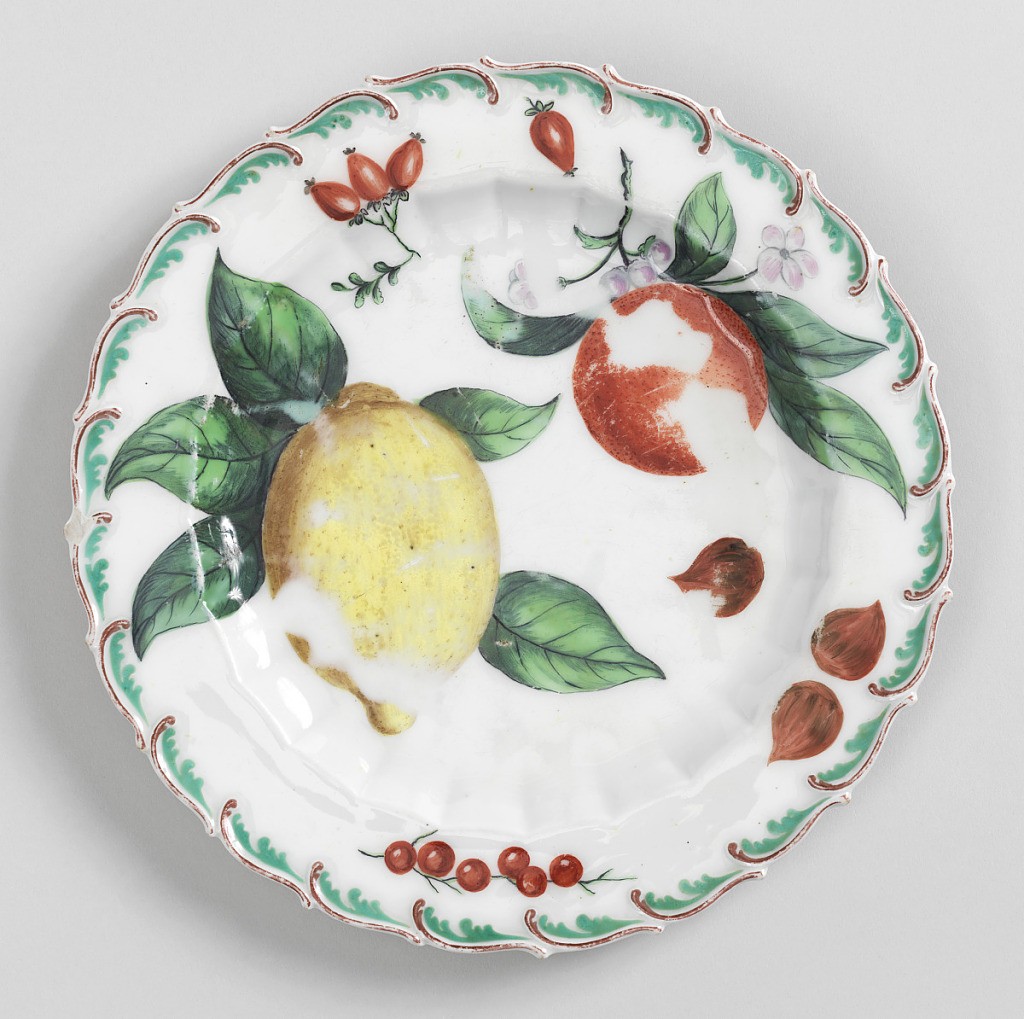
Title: "Hans Sloane" Botanical Plate (One of Twelve)
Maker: Chelsea Porcelain Manufactory, English, 1745 – 1784
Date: ca. 1757–1769
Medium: soft paste porcelain, vitreous enamel
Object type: plate
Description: Flat marly springing from scalloped inner rim. Raised, feathered edge, painted brown and green. In center and marly, a variety of fruit.